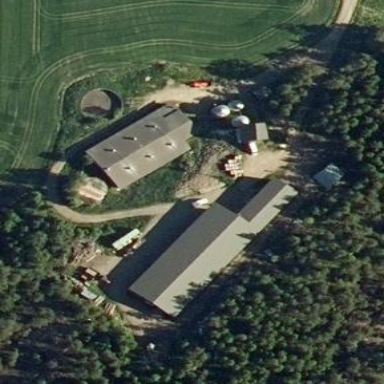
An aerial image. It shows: Farmyard area.